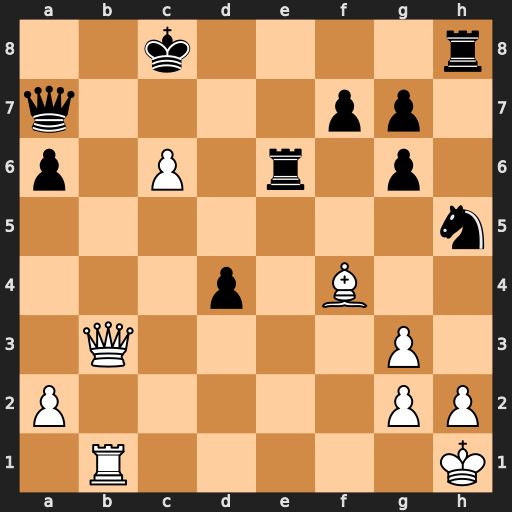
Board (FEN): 2k4r/q4pp1/p1P1r1p1/7n/3p1B2/1Q4P1/P5PP/1R5K
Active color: w
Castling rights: -
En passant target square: -
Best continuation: Qb8+ Qxb8 Rxb8#